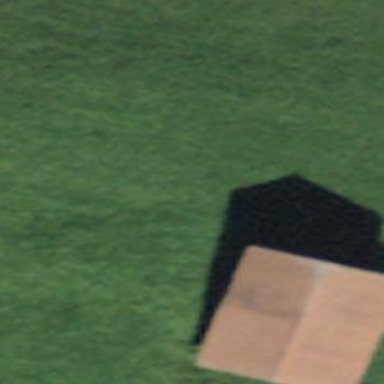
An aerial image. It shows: Rural barn.